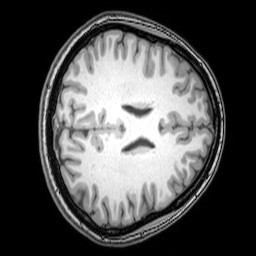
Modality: T1w
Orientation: axial
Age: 25
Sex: female
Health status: healthy
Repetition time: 0.081 s
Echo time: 0.037 s